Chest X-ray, PA view. Patient: 72 years old, sex F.
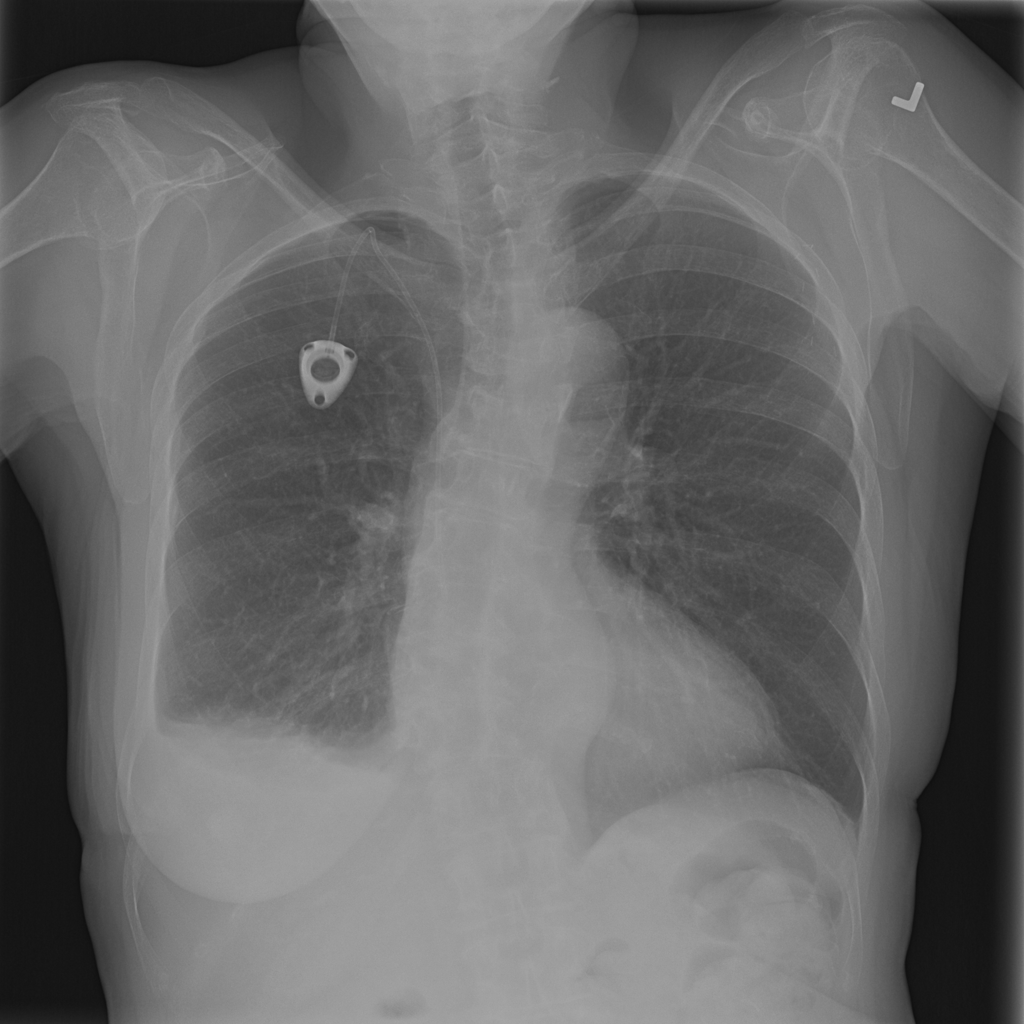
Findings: No Finding